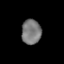
Tissue: lung
Cell type: Epithelial cells
Senescence score: 0.2417
Nuclear area (px): 473
Mean DAPI intensity: 121.262